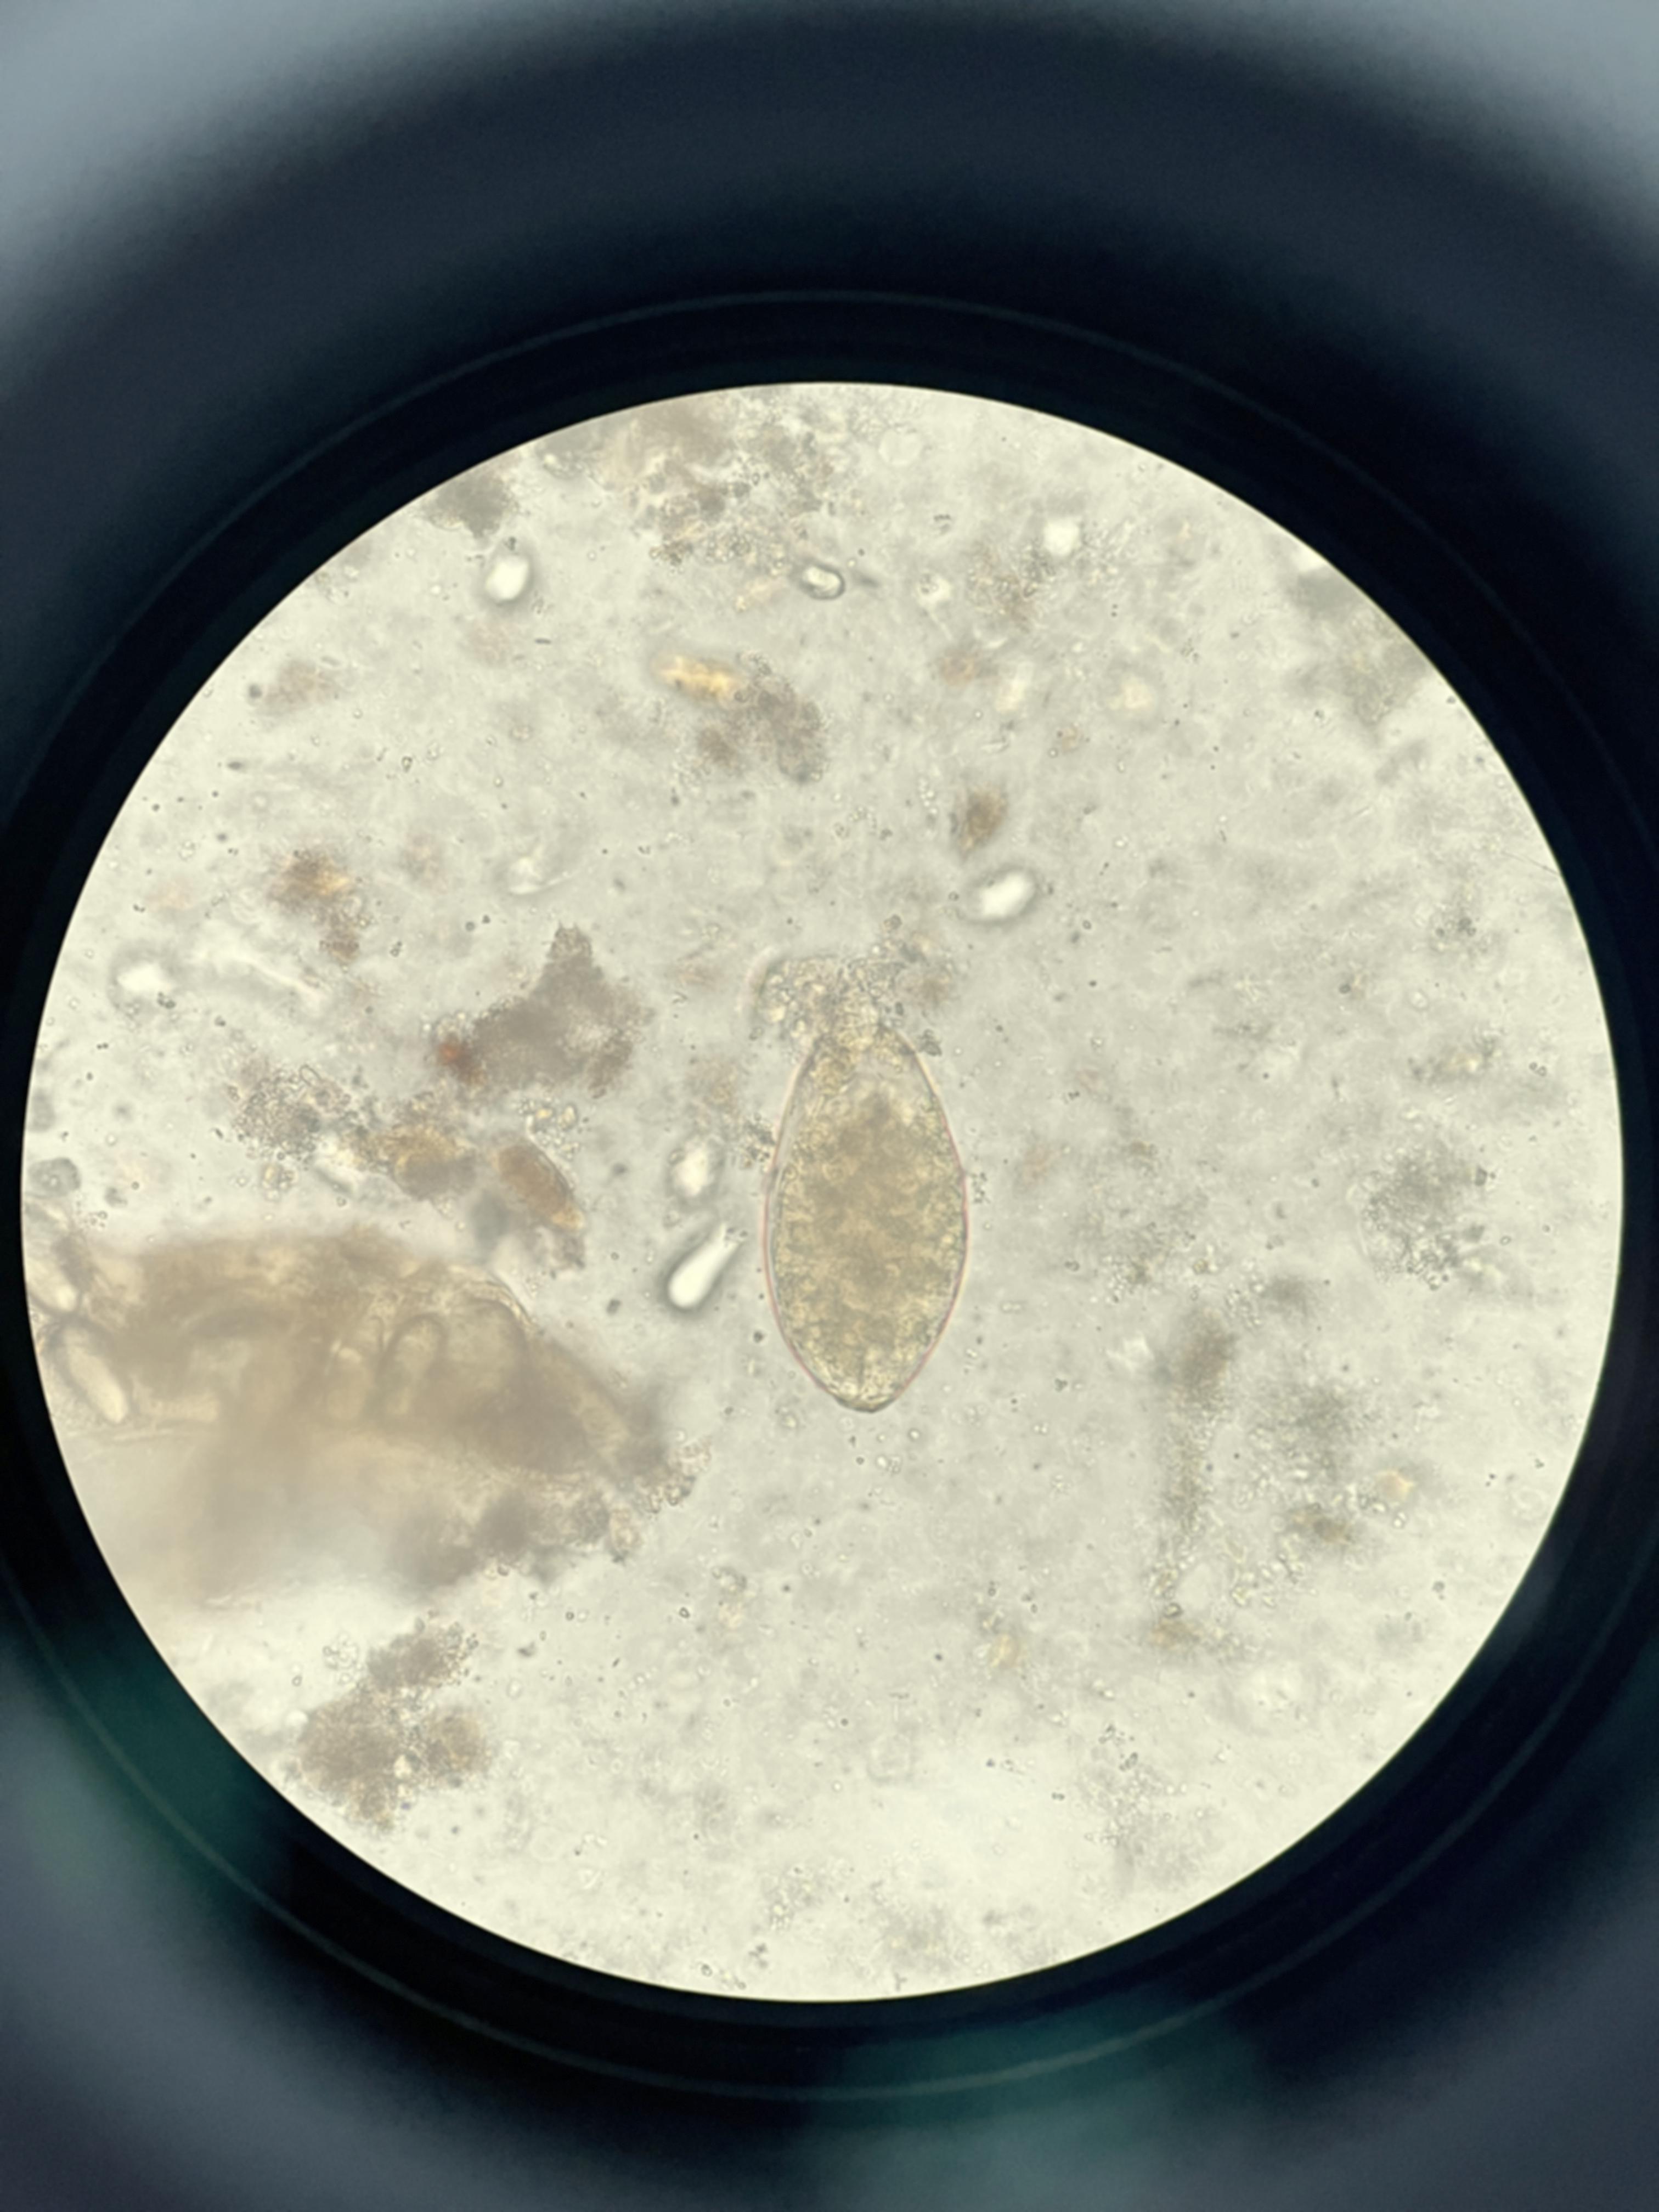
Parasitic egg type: Fasciolopsis buski